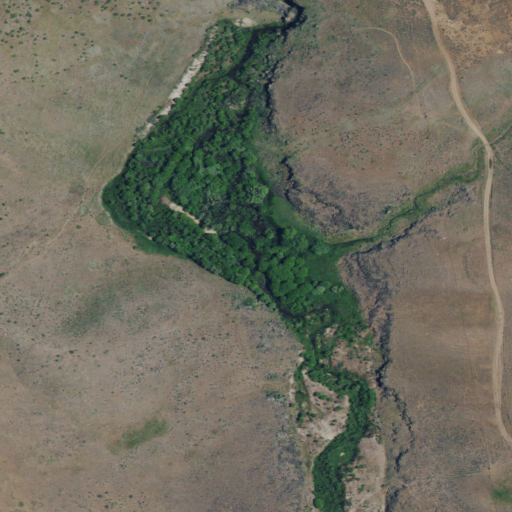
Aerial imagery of valley in Idaho named Long Gulch containing grassland, shrub, and woody wetlands